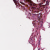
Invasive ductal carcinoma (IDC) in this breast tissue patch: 0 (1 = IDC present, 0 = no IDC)